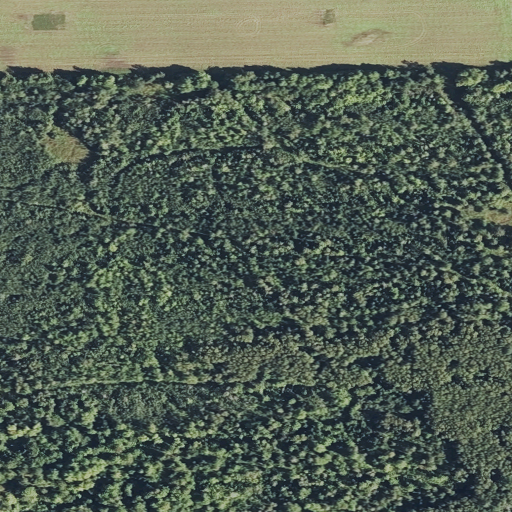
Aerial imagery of mountain in Maine named Bunker Hill containing deciduous forest, mixed forest, cultivated crops, and pasture